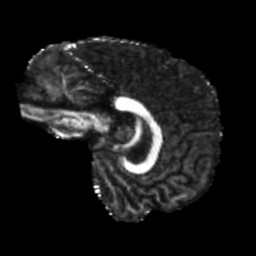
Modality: FA
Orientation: sagittal
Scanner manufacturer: siemens
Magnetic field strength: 3 T
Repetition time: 4 s
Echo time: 0.0594 s